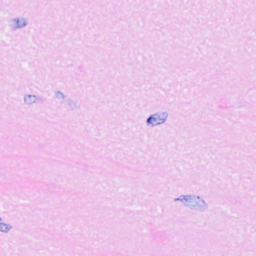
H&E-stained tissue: Breast